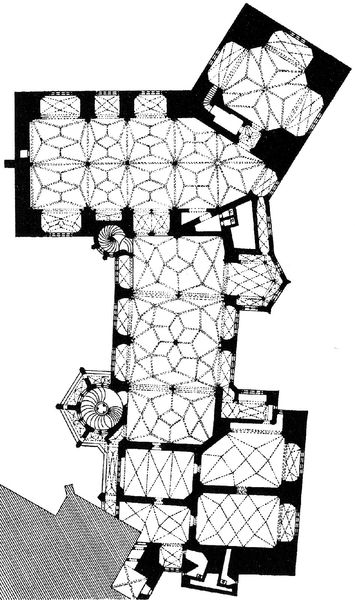
Titel: Albrechtsburg in Meissen
Standort: Meissen (EU - D - Sachsen)
Schlagwörter: weiß, fenster, schwarz, skizze, zeichnung, dach, gebäude, haus, schloss, muster, architektur, kirche, boden, decke, gotik, turm, schiff, saal, treppe, dekoration, halle, anbau, symetrie, eingang, gewölbe, kirch, kloster, palast, dom, schraffur, fliesen, räume, entwurf, altar, kapitelle, kathedrale, gemäuer, kirchenschiff, kreuzrippen, kreuzgewölbe, rippengewölbe, mittelalter, apsis, kapelle, plan, wendeltreppe, wendel, bau, grundriss, bauwerk, nischen, rundbau, treppenaufgang, kapellen, unsymetrisch, raumverteilung, sternrippen, sterngewölbe, netzgewölbe, zeichnunh, bodenfliesen, verwinkelt, säume, sülen, verbaut, kloste, rautengewölbe, netzgewölobe, annexbauten, rkloster